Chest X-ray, PA view. Patient: 49 years old, sex F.
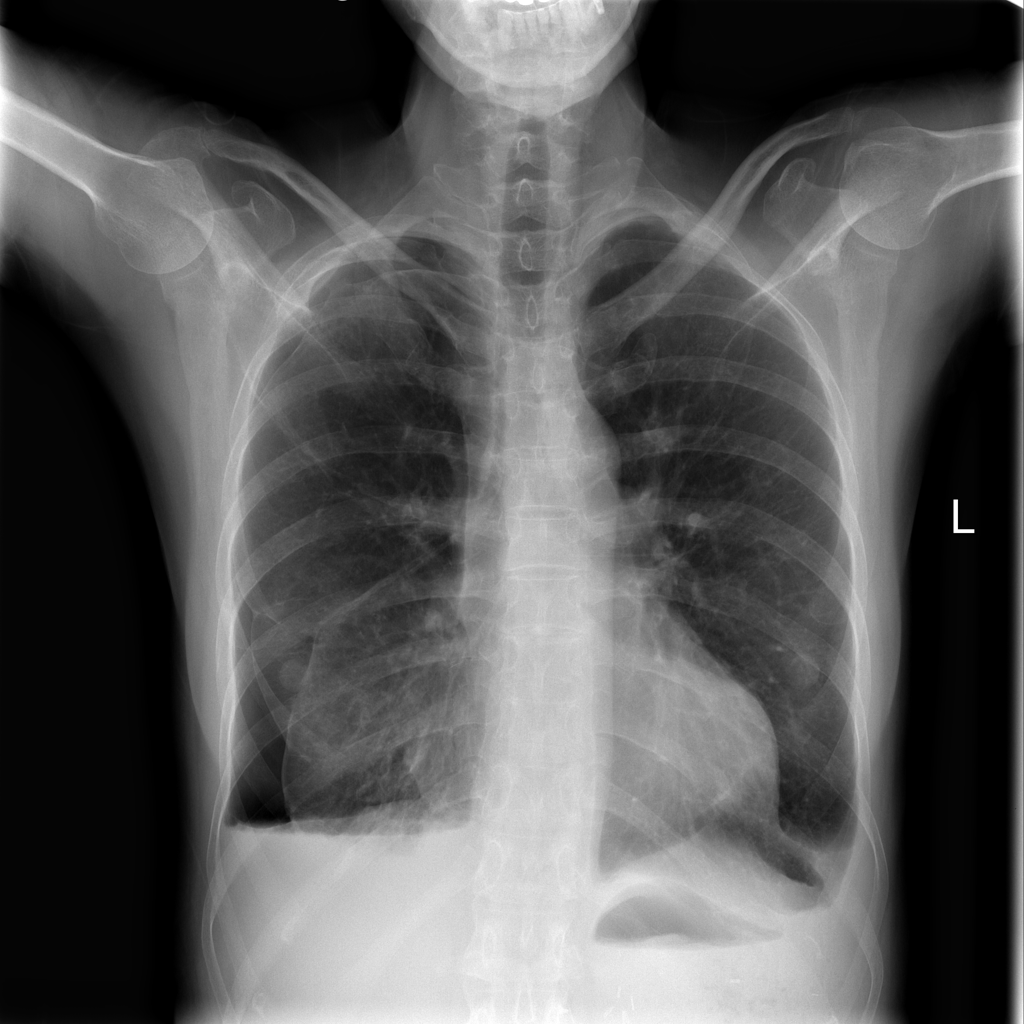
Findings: Effusion